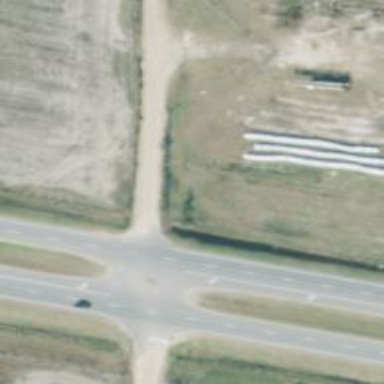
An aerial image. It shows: Trunk expressway with asphalt surface. It is dual carriageway.